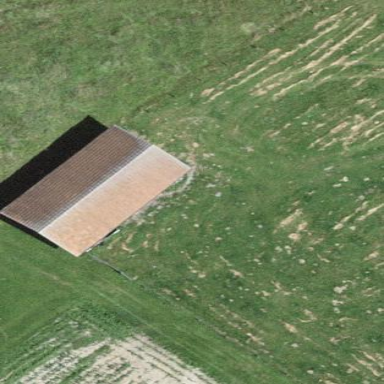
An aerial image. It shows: Shed.